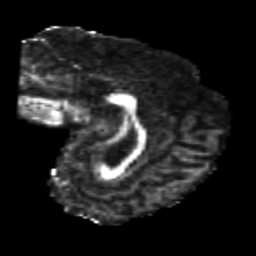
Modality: FA
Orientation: sagittal
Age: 22
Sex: male
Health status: healthy
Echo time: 0.074 s